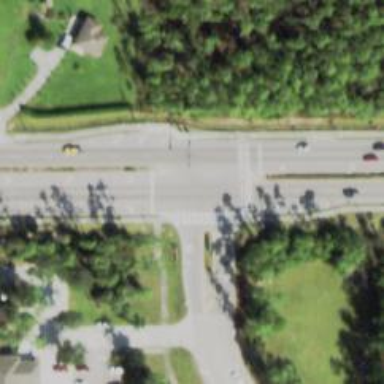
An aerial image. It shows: Crossing on the road.